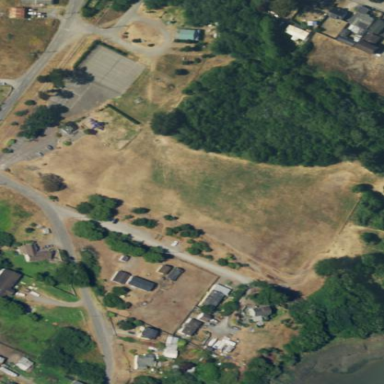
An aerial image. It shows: Community park classified as leisure land.